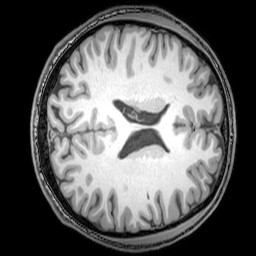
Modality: T1w
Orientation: axial
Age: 24
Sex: male
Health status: healthy
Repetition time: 0.081 s
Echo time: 0.037 s